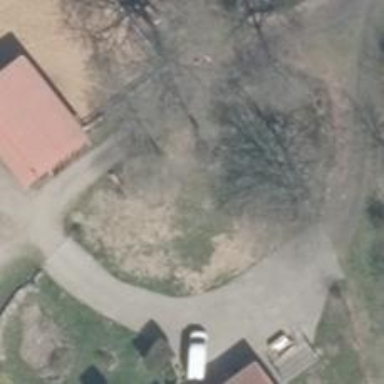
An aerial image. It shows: Farmyard area.